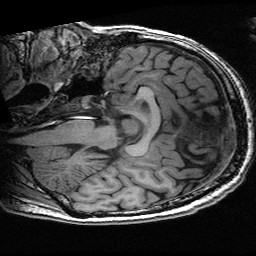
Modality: T1w
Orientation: sagittal
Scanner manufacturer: ge
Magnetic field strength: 3 T
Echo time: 0.00318 s